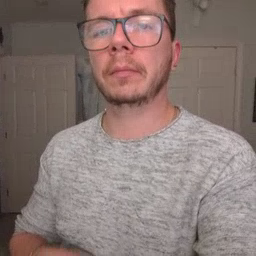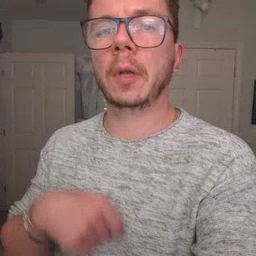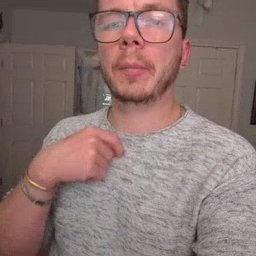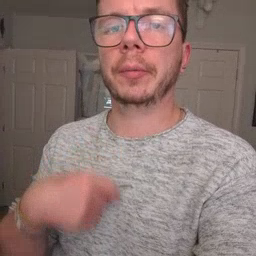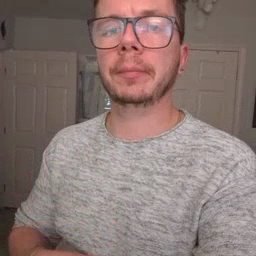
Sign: zipper